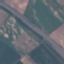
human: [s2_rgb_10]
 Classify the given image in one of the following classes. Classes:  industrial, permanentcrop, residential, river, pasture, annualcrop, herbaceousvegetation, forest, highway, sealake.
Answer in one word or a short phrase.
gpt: Highway